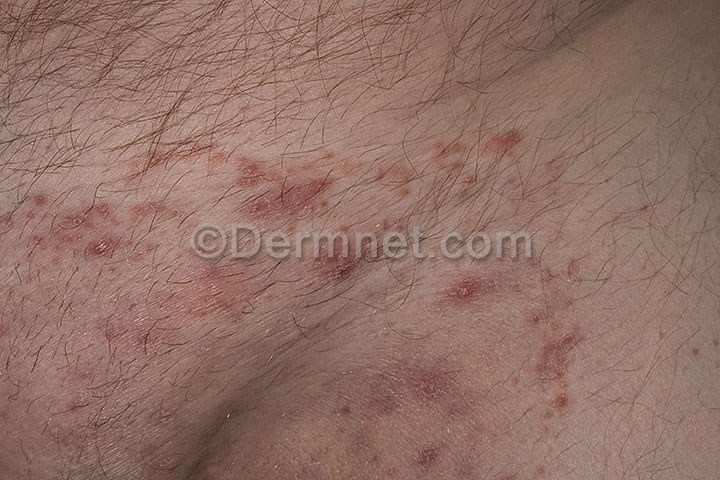
Disease: Tinea Ringworm Candidiasis and other Fungal Infections